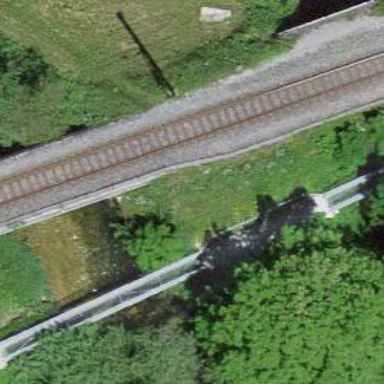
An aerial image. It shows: Railway bridge with electrified tracks and single contact line.